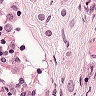
Metastatic tissue present: yes